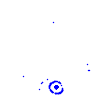
Particle: pion